Question: I got a list of number (n=9) and would like to draw them out in a 3*3 square grid and each grid fill with corresponding number. How can I do this in R without installing additional package e.g. plotrix. Many thanks!

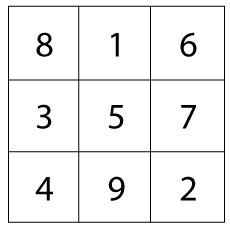
Answer: Here is a good solution using just base R, and outputting to a png. Note the default 'png' device has equal width and height.
'''
png("magic_square.png")
par(mar=c(.5,.5,.5,.5))
plot(x=df$x,y=df$y,pch=as.character(df$val),
asp=1, xlim=c(0.5,3.5),ylim=c(0.5,3.5),xaxt="n",yaxt="n",xlab="",ylab="",
xaxs="i", yaxs="i", axes=F)
abline(v=0.5+(0:3),h=0.5+(0:3))
dev.off()
'''
You can use 'cex' in the 'plot' call to make the numbers appear larger.
And you can add circles as follows. Note the abline locations.
'''
symbols(1.5,1.5,circles=1,add=TRUE)
'''
And to annotate as shown in the comment, set the background of the circle and use 'points' to draw additional text annotations.
'''
symbols(1.5,1.5,circles=1,bg="white",add=TRUE)
text(x=1.5,y=1.5,labels="17",cex=3)
'''
Of course the real key to doing this well will be mastering the data structures to make calls into 'plot', 'symbols', and 'text' efficient.